Question: <URL>
I'm trying save/submit a Date and a TimeOfDay of a specific variable but when it arrives to my controller its value is even user insert other values. How can I solve this?

'''
<div style="display:inline-block">
<div class="editor-label">
Initial date:
</div>
<div class="editor-field">
@Html.TextBoxFor(model => model.StartDate.Value.Date, new { type = "date" })
@Html.ValidationMessageFor(model => model.StartDate)
</div>
</div>
<div style="display:inline-block">
<div class="editor-label">
Initial hour:
</div>
<div class="editor-field">
@Html.TextBoxFor(model => model.StartDate.Value.TimeOfDay, new { type = "time" })
@Html.ValidationMessageFor(model => model.StartDate)
</div>
</div>
'''
'''
[DataType(DataType.Date), DisplayFormat(DataFormatString = "{0:dd/MM/yy}", ApplyFormatInEditMode = true)]
public DateTime? StartDate { get; set; }
'''
(from <URL>
'''
public class DateTimeModelBinder : DefaultModelBinder
{
private Nullable<T> GetA<T>(ModelBindingContext bindingContext, string key) where T : struct
{
if (bindingContext.ValueProvider.ContainsPrefix(bindingContext.ModelName))
{
if (string.IsNullOrEmpty(key)) key = bindingContext.ModelName;
else key = bindingContext.ModelName + "." + key;
}
if (string.IsNullOrEmpty(key)) return null;
ValueProviderResult value;
value = bindingContext.ValueProvider.GetValue(key);
bindingContext.ModelState.SetModelValue(key, value);
if (value == null)
{
return null;
}
Nullable<T> retVal = null;
try
{
retVal = (Nullable<T>)value.ConvertTo(typeof(T));
}
catch (Exception) { }
return retVal;
}
public override object BindModel(
ControllerContext controllerContext,
ModelBindingContext bindingContext)
{
if (bindingContext == null) throw new ArgumentNullException("bindingContext");
// Check for a simple DateTime value with no suffix
DateTime? dateTimeAttempt = GetA<DateTime>(bindingContext, "");
if (dateTimeAttempt != null)
{
return dateTimeAttempt.Value;
}
// Check for separate Date / Time fields
DateTime? dateAttempt = GetA<DateTime>(bindingContext, "Date");
DateTime? timeAttempt = GetA<DateTime>(bindingContext, "TimeOfDay");
//If we got both parts, assemble them!
if (dateAttempt != null && timeAttempt != null)
{
return new DateTime(dateAttempt.Value.Year,
dateAttempt.Value.Month,
dateAttempt.Value.Day,
timeAttempt.Value.Hour,
timeAttempt.Value.Minute,
timeAttempt.Value.Second);
}
//Only got one half? Return as much as we have!
return dateAttempt ?? timeAttempt;
}
}
'''
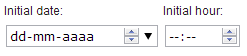
Answer: The problem was the lack of one on the call of my ModelBinder on 'Global.asax'. So its code changed to:
'''
ModelBinders.Binders.Add(typeof(DateTime?), new Models.DateTimeModelBinder());
'''
and the changes <URL> suggests should be done too:
'''
if (dateAttempt == null && timeAttempt == null)
{
dateAttempt = GetA<DateTime>(bindingContext, "Value.Date");
timeAttempt = GetA<DateTime>(bindingContext, "Value.TimeOfDay");
}
'''